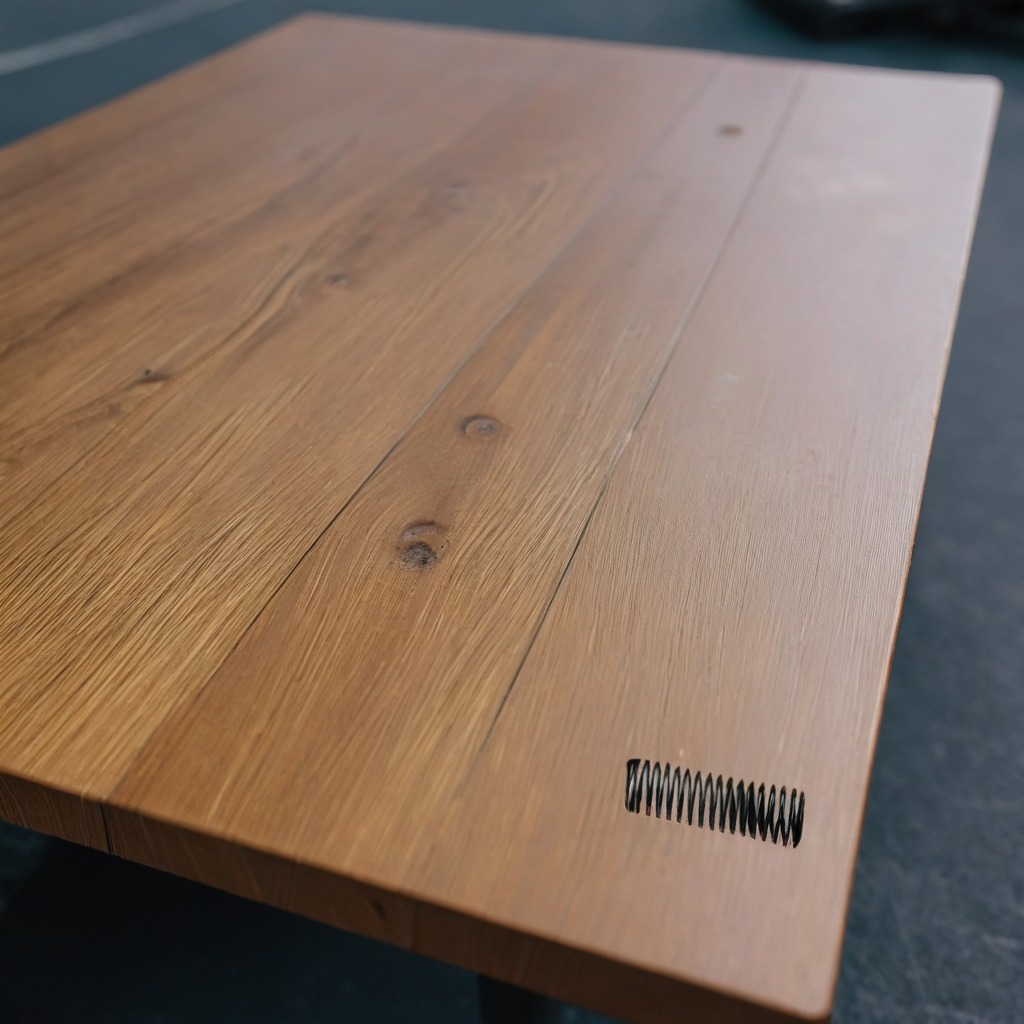
A coiled metal spring lies on the table.